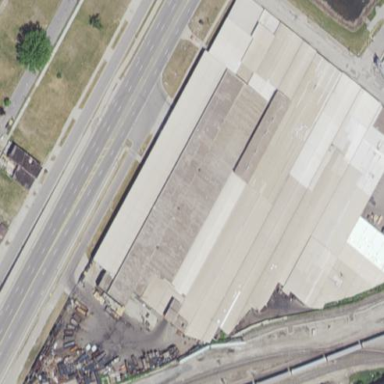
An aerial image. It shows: Industrial area with warehouses.